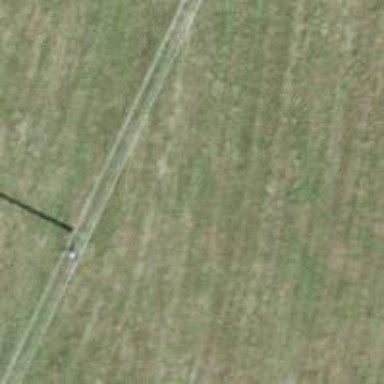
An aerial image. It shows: Power pole.